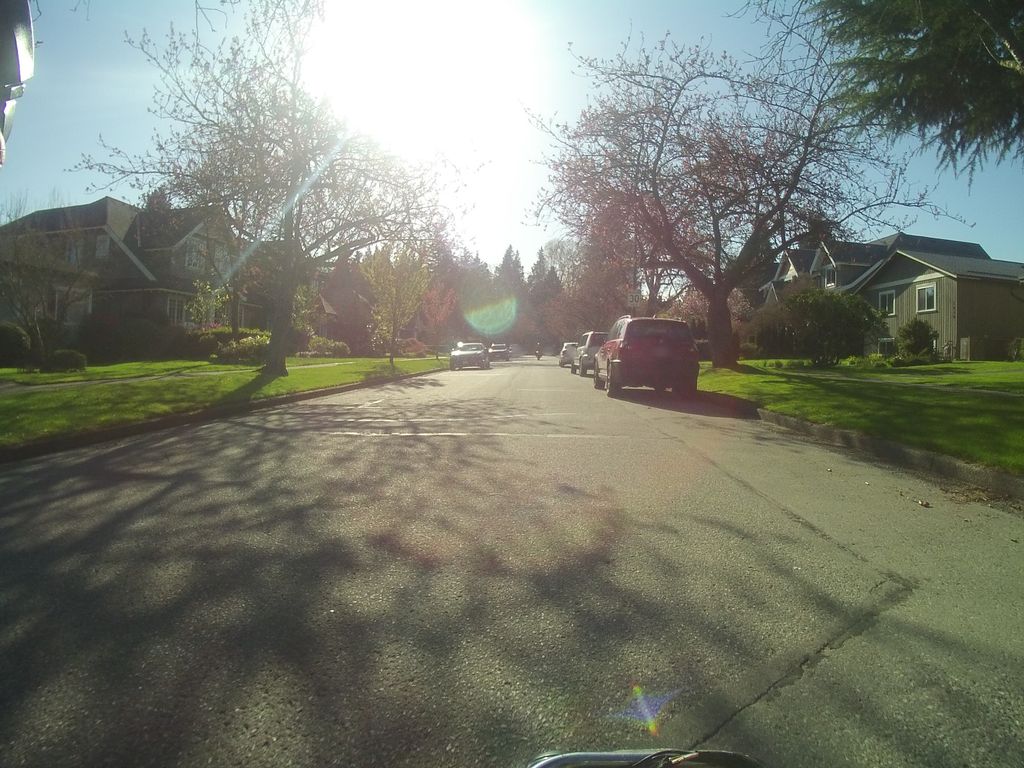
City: vancouver